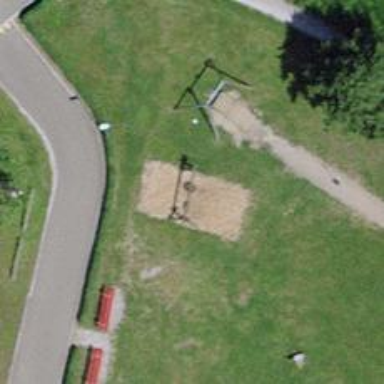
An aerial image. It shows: Playground with basket swing.